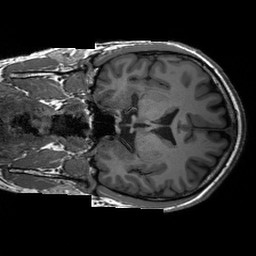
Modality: T1w
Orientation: coronal
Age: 37
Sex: male
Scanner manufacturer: siemens
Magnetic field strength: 3 T
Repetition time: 2.3 s
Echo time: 0.00233 s